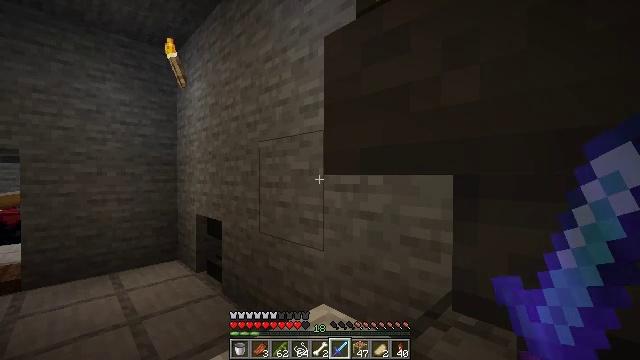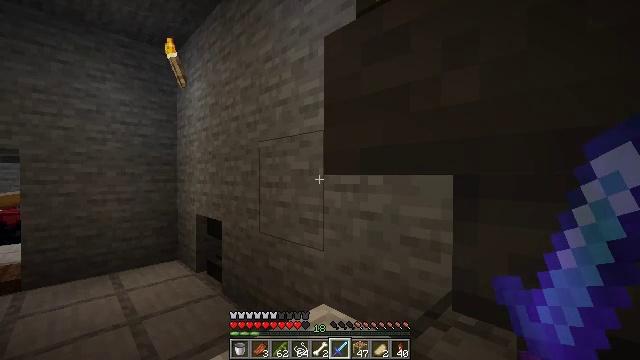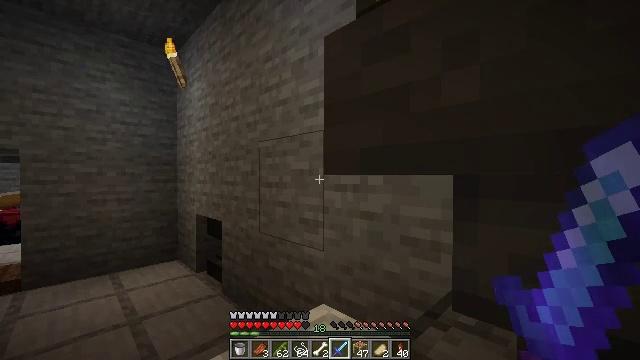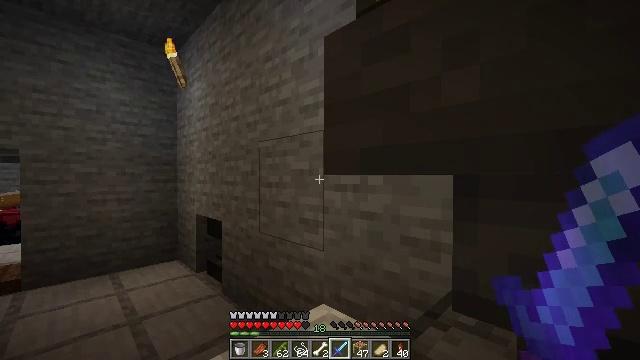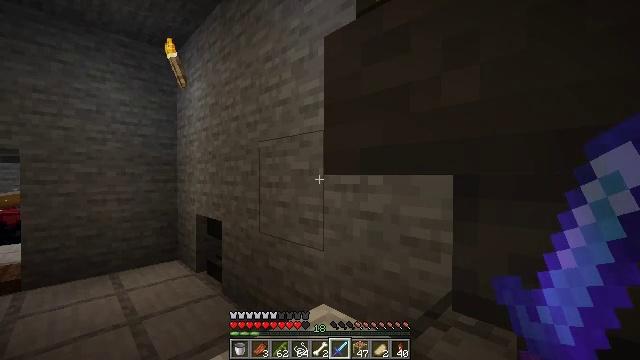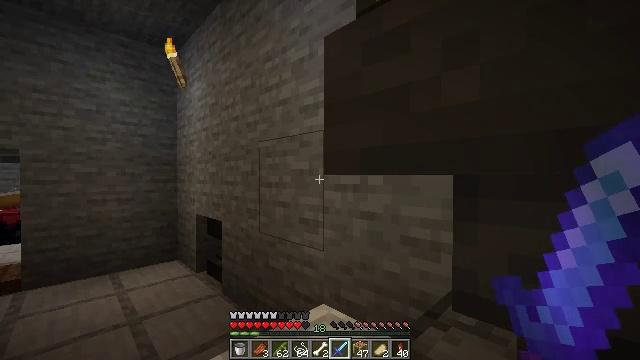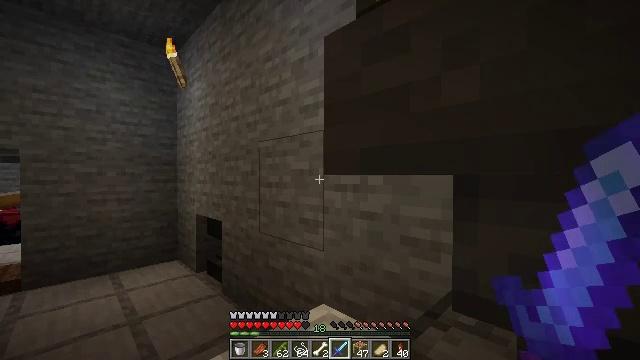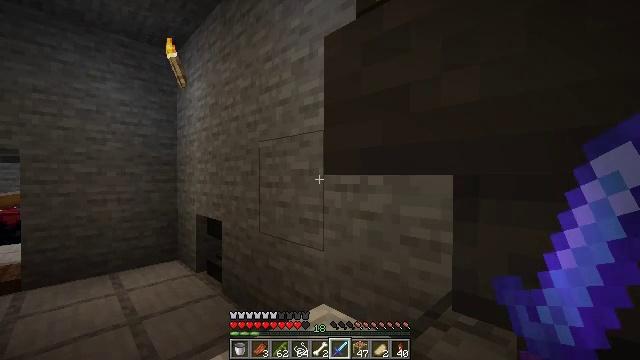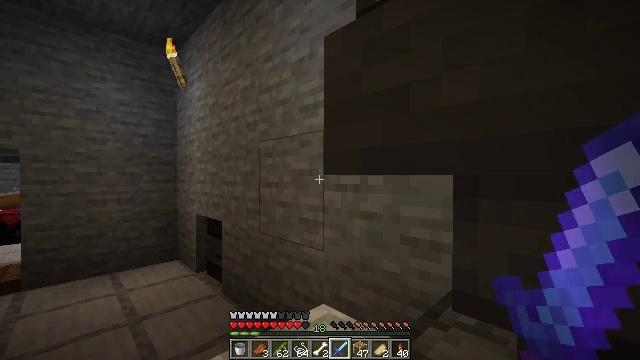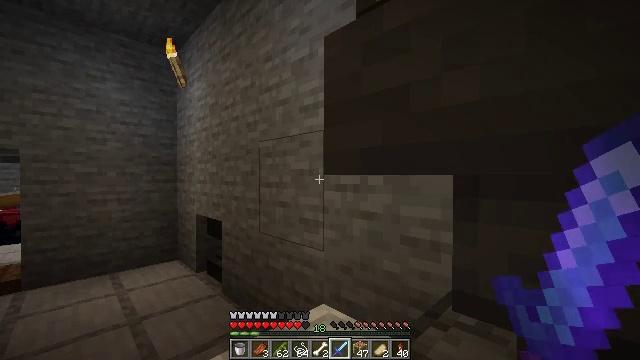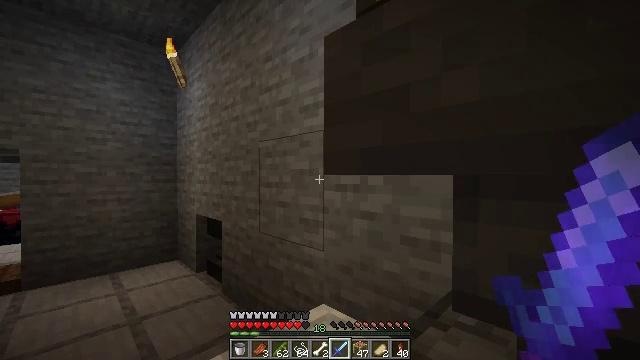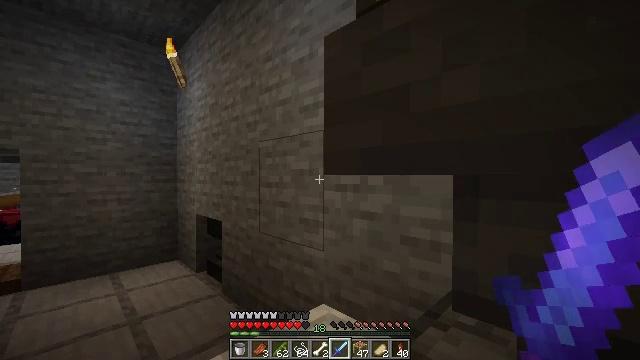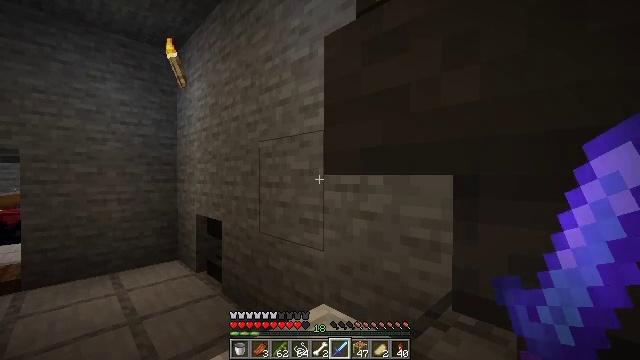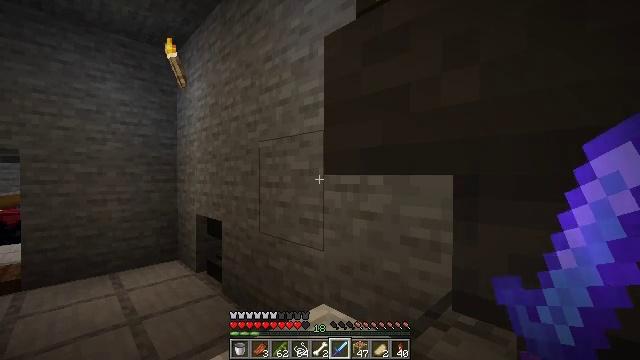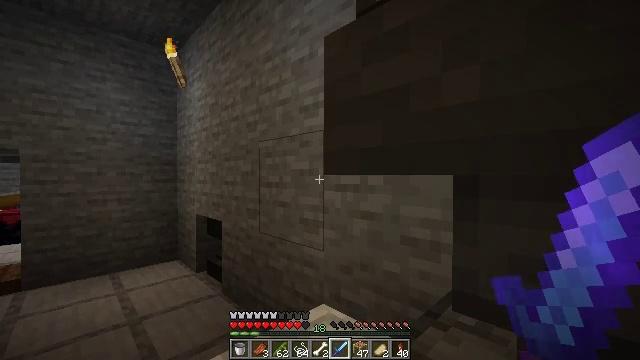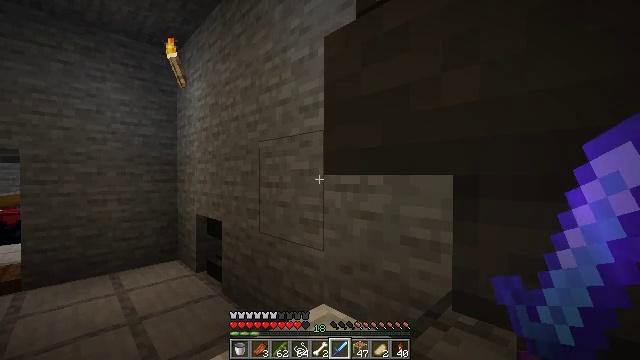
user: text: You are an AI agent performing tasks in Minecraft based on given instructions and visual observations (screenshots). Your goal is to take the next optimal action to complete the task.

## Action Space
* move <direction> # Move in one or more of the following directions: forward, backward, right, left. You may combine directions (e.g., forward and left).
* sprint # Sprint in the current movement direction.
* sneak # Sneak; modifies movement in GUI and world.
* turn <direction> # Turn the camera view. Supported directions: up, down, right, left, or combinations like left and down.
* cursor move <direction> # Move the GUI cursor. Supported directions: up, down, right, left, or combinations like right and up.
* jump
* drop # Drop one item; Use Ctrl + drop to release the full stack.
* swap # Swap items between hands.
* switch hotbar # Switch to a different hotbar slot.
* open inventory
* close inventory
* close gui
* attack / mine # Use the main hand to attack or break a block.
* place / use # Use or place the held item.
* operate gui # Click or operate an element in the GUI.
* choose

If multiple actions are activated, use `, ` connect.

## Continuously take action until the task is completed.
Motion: motion action
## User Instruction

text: Take bamboo and string to craft scaffolding.
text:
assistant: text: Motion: no_op
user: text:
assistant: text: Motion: no_op
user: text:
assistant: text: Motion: no_op
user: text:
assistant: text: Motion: no_op
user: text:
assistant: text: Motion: no_op
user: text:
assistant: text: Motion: no_op
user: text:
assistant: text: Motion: no_op
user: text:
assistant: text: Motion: no_op
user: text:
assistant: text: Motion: no_op
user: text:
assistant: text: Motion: no_op
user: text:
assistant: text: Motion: no_op
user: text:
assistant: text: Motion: no_op
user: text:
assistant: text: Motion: no_op
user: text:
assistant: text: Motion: no_op
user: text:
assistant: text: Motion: no_op
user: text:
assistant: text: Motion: no_op
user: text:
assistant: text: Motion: no_op
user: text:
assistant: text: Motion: no_op
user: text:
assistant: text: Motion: no_op
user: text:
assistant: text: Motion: no_op
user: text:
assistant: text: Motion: no_op
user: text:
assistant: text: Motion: no_op
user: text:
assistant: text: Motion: no_op
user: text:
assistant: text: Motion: no_op
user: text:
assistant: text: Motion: no_op
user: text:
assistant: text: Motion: no_op
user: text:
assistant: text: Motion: no_op
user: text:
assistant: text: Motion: no_op
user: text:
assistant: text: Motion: no_op
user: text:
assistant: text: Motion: no_op